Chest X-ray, PA view. Patient: 50 years old, sex F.
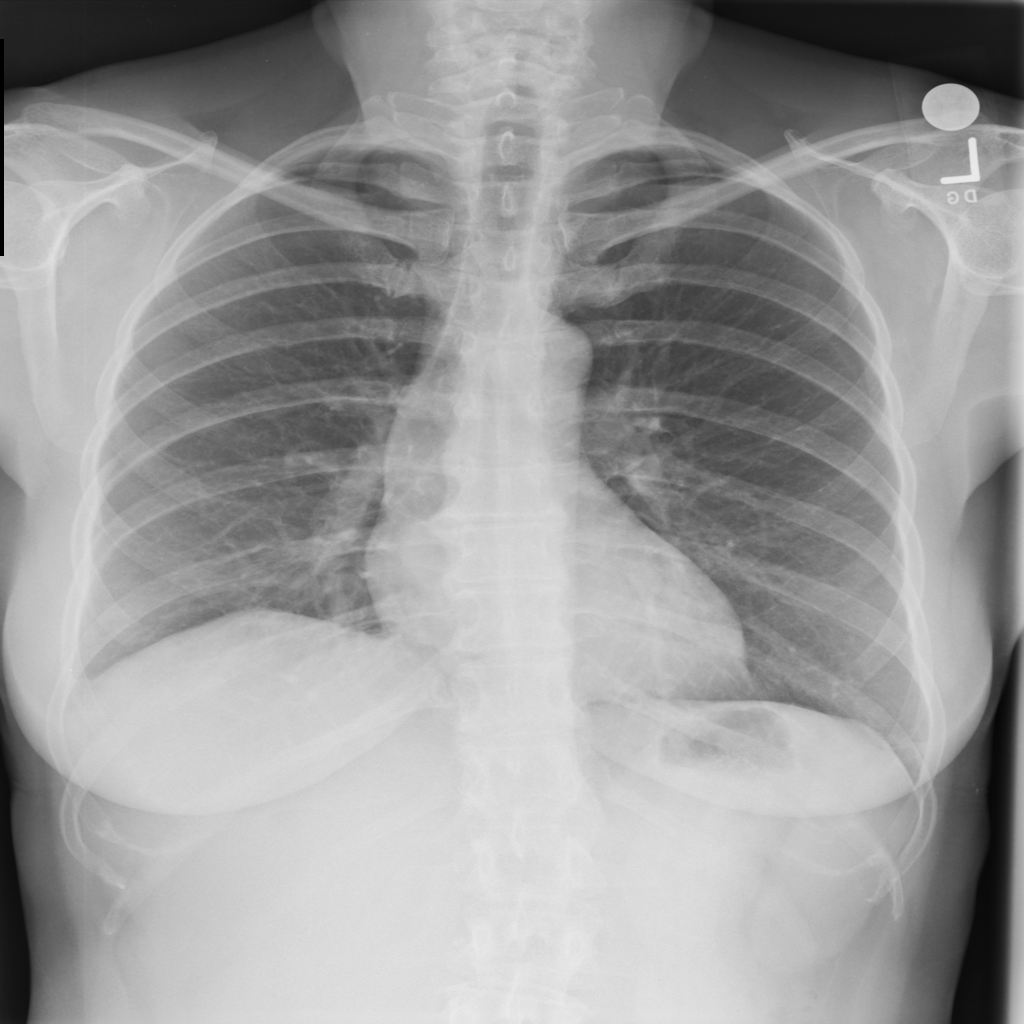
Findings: No Finding